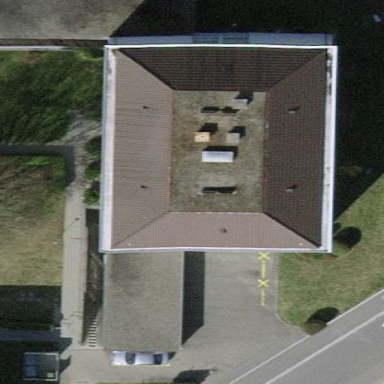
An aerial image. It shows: Building with gabled roof.